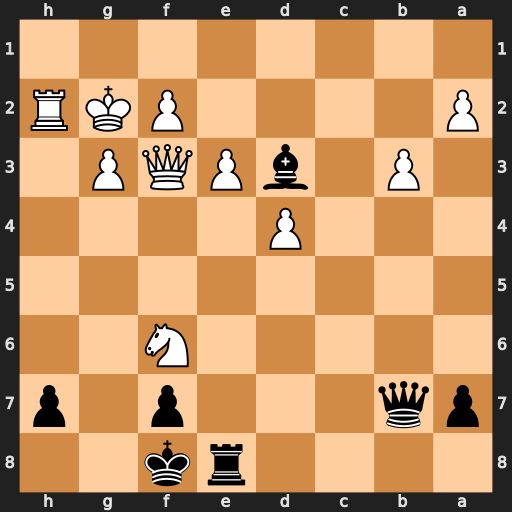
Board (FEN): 4rk2/pq3p1p/5N2/8/3P4/1P1bPQP1/P4PKR/8
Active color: b
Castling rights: -
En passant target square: -
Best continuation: Bf1+ Kxf1 Qxf3